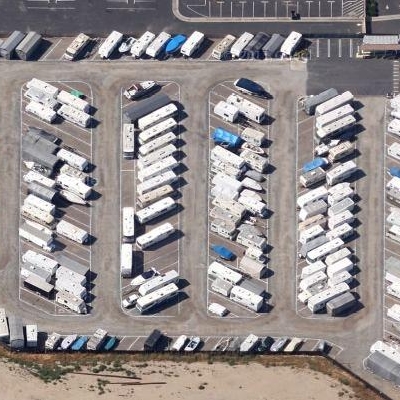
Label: Parking